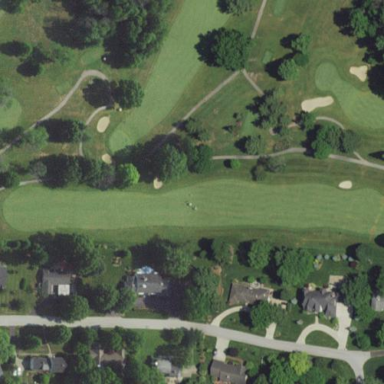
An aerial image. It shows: Area of rough grass used for golf.